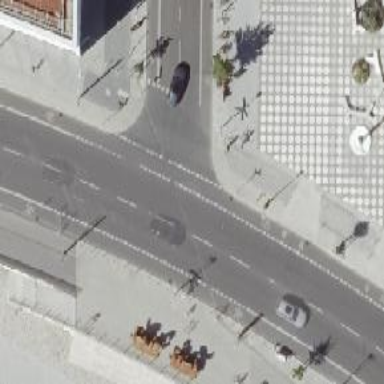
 and no stopping parking condition on both sides."